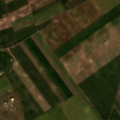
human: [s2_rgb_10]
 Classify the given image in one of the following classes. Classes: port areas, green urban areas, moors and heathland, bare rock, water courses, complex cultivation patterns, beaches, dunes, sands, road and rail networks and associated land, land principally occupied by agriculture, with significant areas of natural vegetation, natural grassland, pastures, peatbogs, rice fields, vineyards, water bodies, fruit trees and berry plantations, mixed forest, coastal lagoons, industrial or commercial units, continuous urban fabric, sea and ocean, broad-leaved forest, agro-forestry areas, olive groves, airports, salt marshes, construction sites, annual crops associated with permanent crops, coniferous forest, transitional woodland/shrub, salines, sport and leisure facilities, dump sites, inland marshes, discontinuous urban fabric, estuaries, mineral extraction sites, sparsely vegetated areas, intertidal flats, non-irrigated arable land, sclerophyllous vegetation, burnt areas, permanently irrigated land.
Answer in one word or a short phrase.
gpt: discontinuous urban fabric, mineral extraction sites, non-irrigated arable land